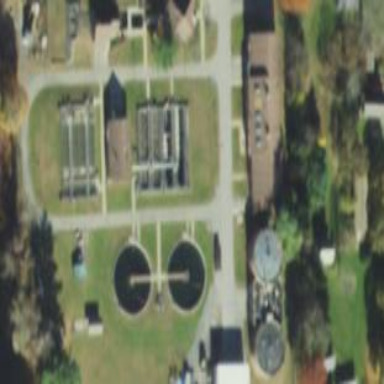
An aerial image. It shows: Wastewater plant.